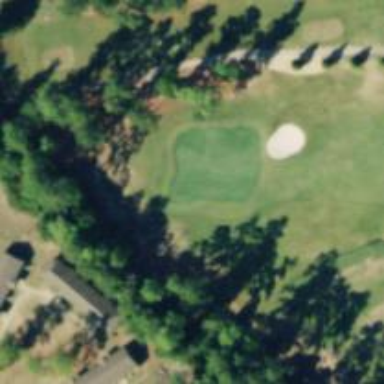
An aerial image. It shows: View of golf hole.